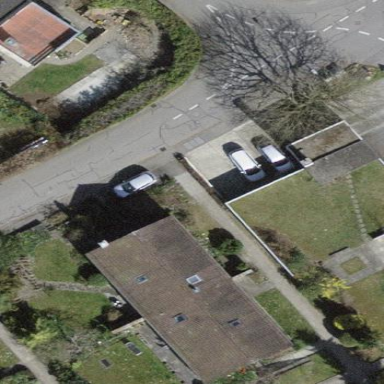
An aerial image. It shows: Residential building.